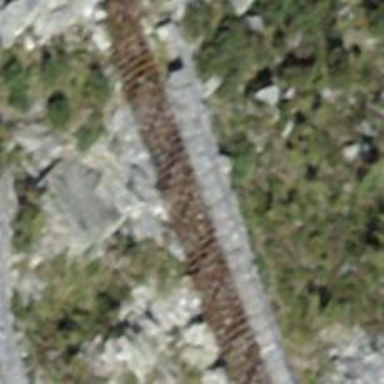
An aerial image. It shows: Snow fence made of wall.